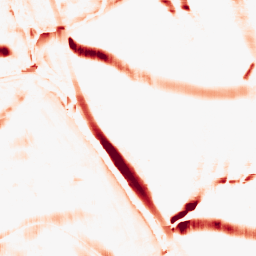
Category: morphological
Decomposition family: morphological_rect
Decomposition parameters: operation: opening
width: 20
height: 20
Upsampling method: cubic_mitchell
Upsampling parameters: scale: 2
Upsampling scale: 2